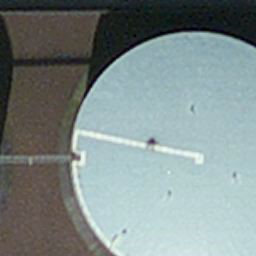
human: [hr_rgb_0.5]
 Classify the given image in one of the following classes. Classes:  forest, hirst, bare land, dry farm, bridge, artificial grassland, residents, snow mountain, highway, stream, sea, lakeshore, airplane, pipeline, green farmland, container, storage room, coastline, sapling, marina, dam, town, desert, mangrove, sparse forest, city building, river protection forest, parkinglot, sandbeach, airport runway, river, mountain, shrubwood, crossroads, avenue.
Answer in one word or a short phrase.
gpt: storage room